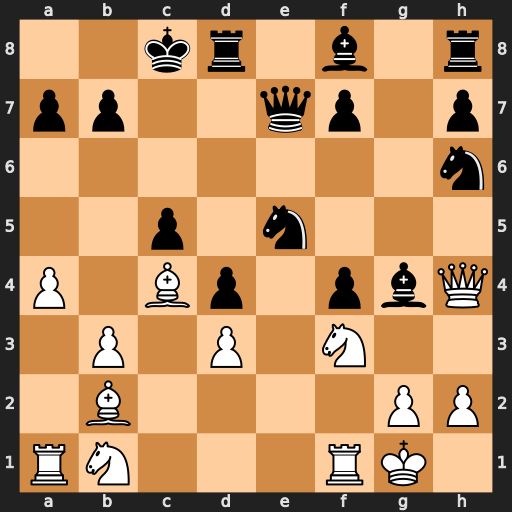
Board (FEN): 2kr1b1r/pp2qp1p/7n/2p1n3/P1Bp1pbQ/1P1P1N2/1B4PP/RN3RK1
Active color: w
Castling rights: -
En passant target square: -
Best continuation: Qxe7 Nxf3+ gxf3 Bxe7 fxg4